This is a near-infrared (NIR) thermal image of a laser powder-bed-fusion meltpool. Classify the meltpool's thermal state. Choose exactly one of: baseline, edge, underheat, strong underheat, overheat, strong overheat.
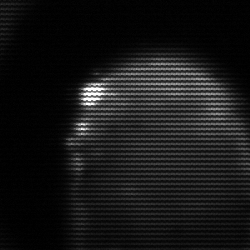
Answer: edge